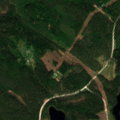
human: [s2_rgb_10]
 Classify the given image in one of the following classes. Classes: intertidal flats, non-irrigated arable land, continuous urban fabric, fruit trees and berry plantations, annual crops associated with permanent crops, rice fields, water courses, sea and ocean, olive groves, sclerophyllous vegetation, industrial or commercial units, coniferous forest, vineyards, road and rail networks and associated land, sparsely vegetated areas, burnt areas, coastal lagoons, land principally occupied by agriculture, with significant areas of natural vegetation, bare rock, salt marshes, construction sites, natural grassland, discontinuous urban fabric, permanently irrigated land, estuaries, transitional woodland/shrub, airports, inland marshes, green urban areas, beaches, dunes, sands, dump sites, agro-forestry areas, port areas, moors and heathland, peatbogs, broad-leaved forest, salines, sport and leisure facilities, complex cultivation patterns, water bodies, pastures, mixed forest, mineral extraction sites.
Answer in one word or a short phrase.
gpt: coniferous forest, mixed forest